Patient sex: M
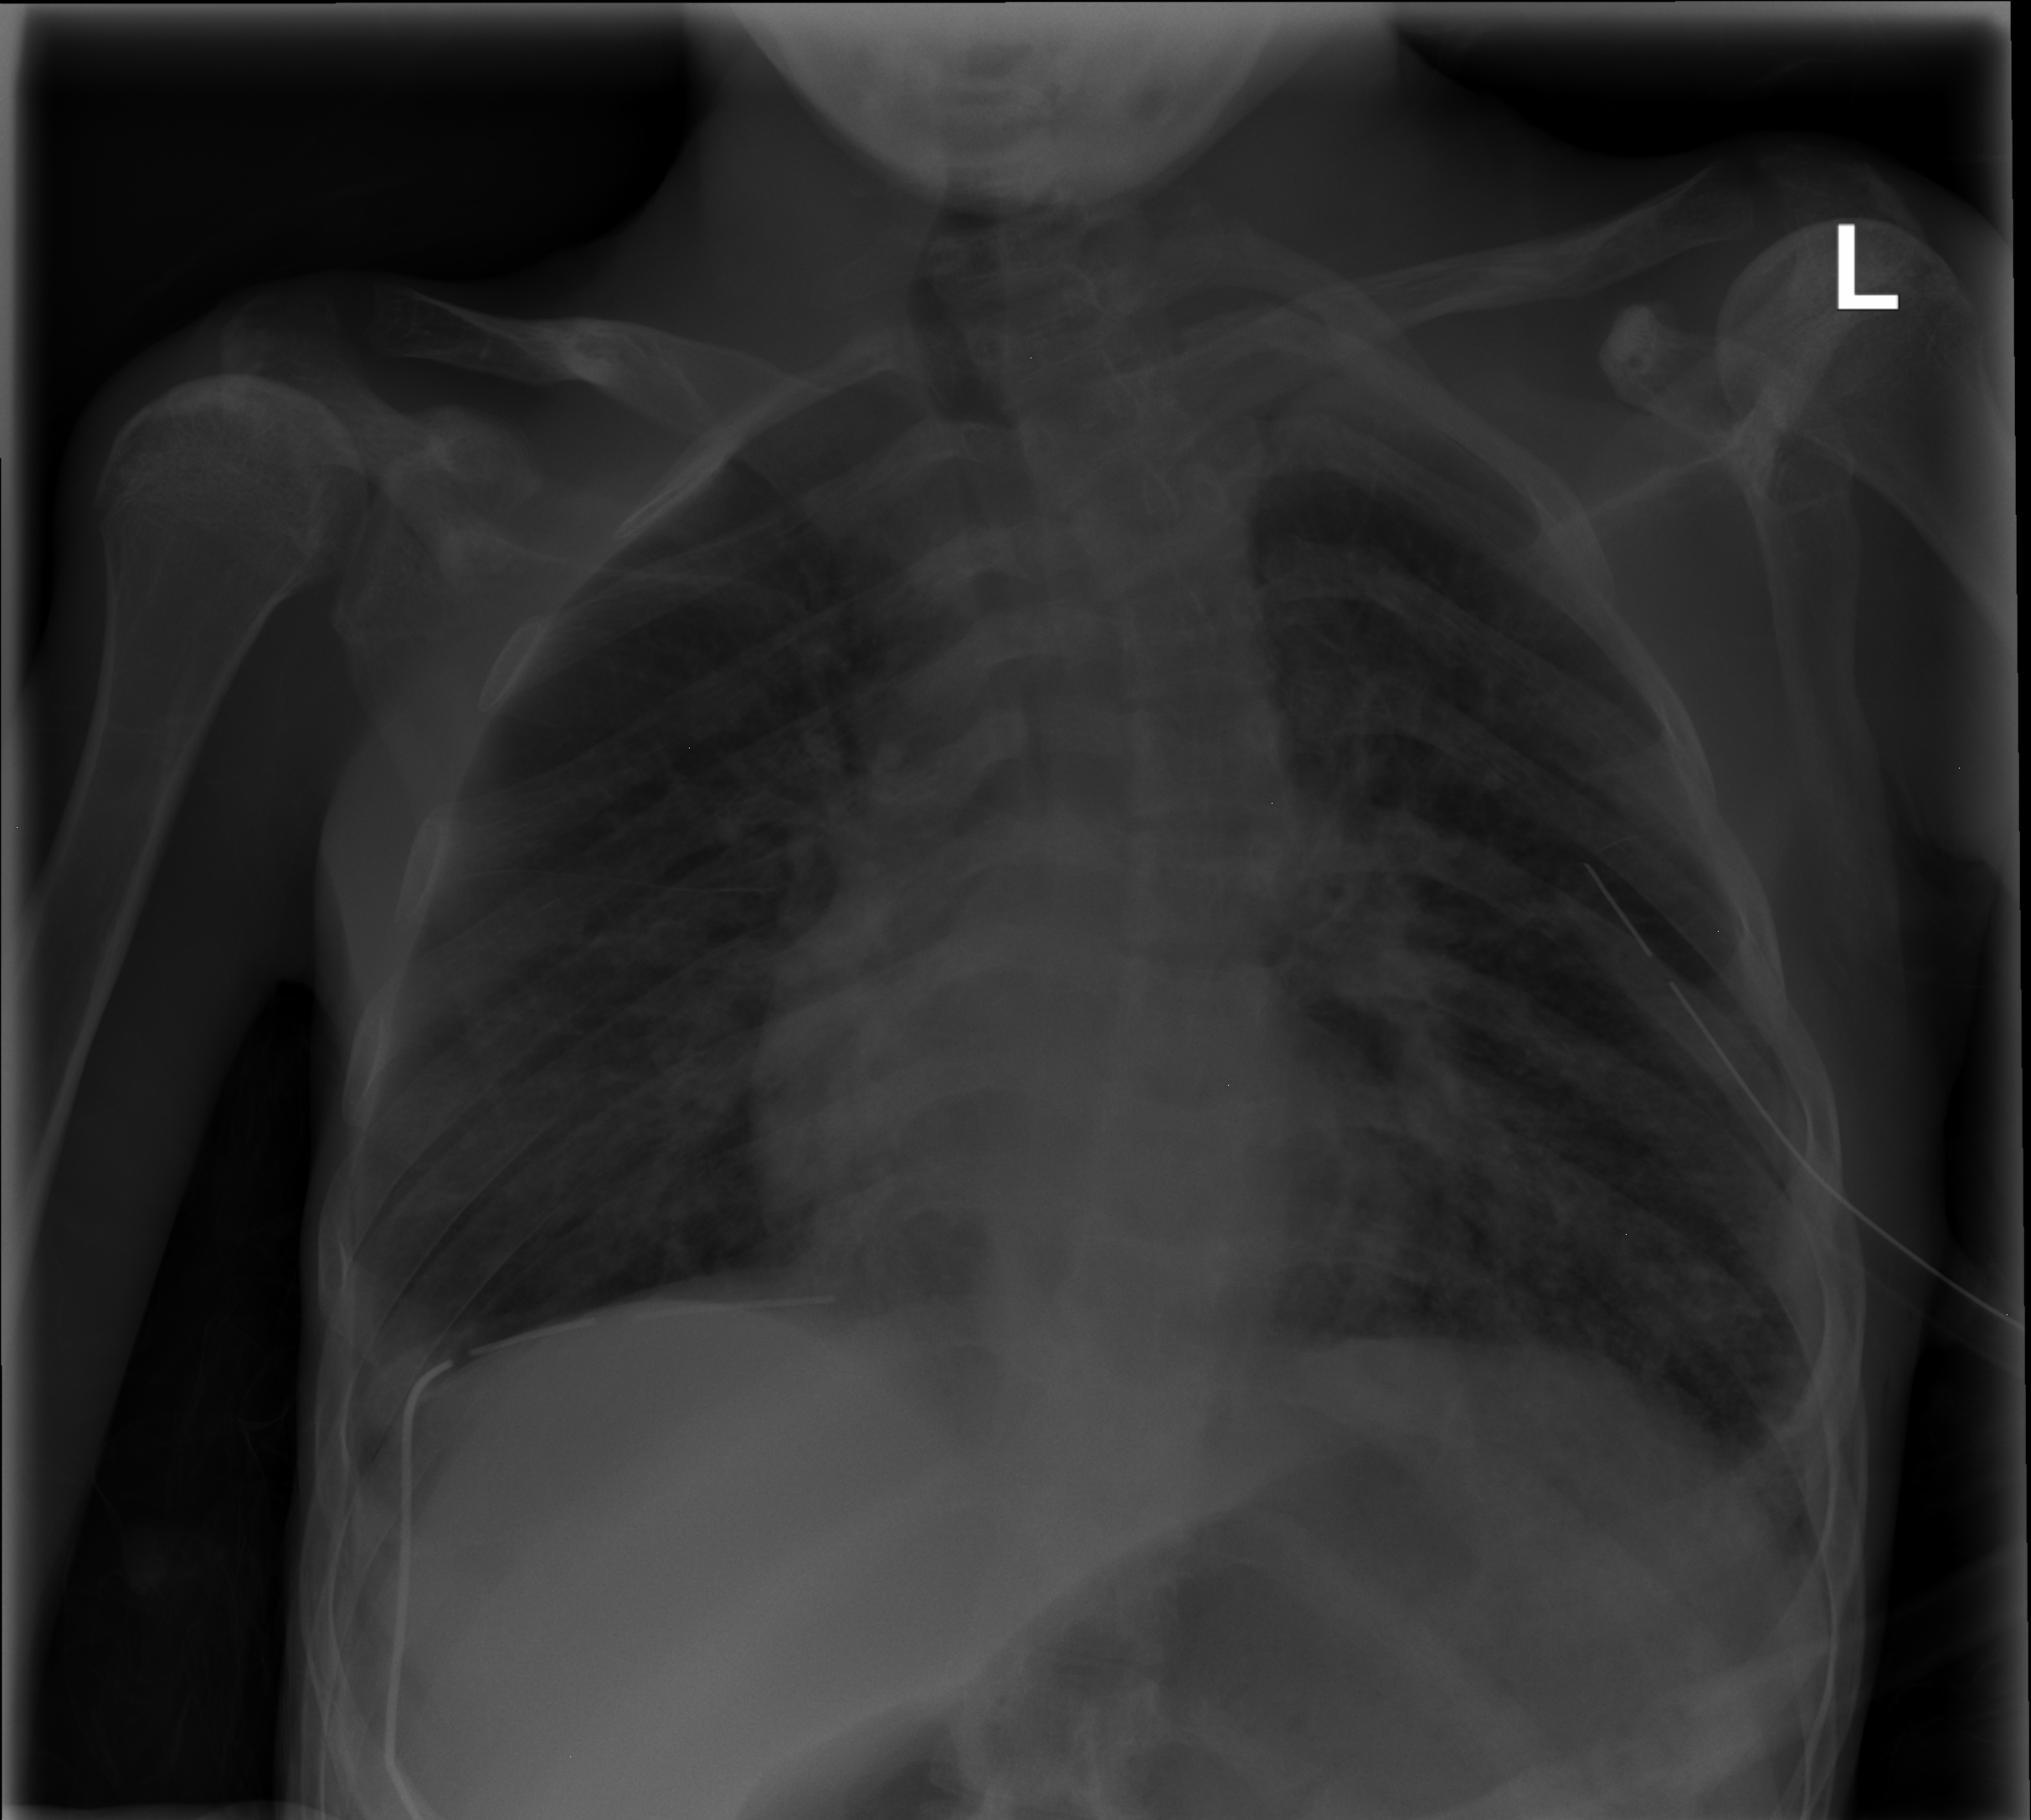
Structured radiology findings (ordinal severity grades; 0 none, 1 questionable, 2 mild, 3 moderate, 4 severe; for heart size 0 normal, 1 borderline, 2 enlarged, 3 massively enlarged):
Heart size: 0
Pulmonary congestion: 0
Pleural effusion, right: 0
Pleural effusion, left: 0
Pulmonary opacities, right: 2
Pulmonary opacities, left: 2
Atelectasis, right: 2
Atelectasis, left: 2